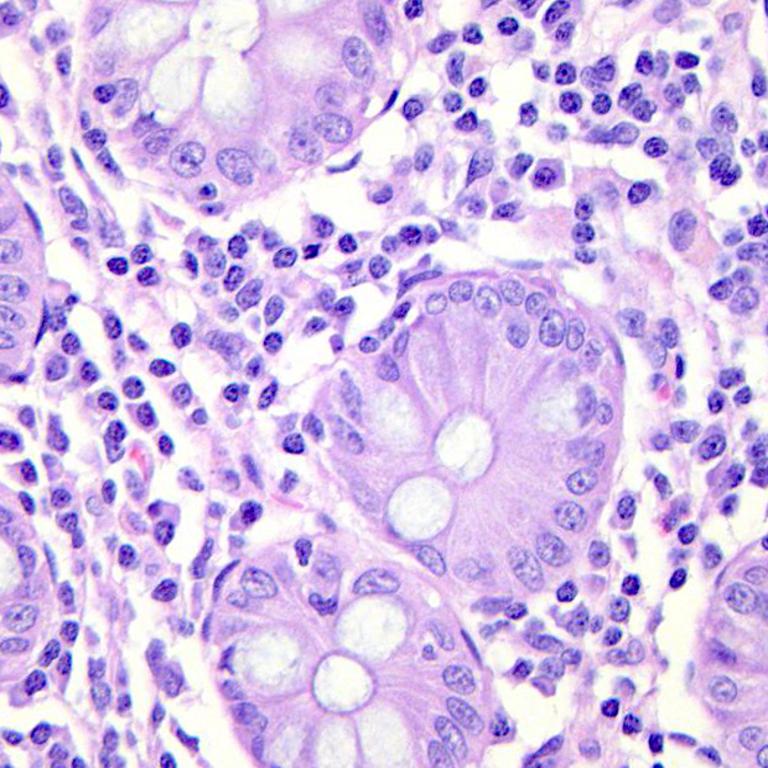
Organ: colon
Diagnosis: benign